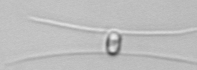
Label: Chaetoceros_similis